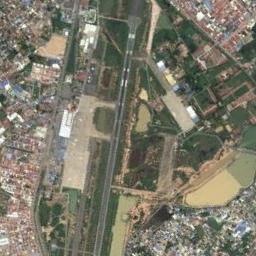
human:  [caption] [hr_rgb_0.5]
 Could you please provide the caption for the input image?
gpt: A complex airport with many runways and buildings is surrounded by a residential area and green spaces .

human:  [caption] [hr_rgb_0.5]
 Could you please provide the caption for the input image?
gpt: The road is straight  at the airport .

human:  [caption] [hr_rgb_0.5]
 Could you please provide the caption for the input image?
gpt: Most of the buildings at this airport have gray roofs .

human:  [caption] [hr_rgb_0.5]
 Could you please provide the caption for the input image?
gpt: An airport is surrounded by many buildings and trees .

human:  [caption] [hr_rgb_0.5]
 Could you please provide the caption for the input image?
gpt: An airport with some parallel runways and an open area on the lawn with some trees and dense residential areas around the airport .